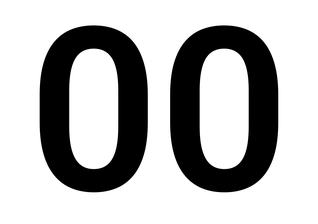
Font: Roboto_SemiBold